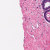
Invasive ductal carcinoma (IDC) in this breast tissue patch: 0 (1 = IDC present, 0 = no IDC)